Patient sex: M
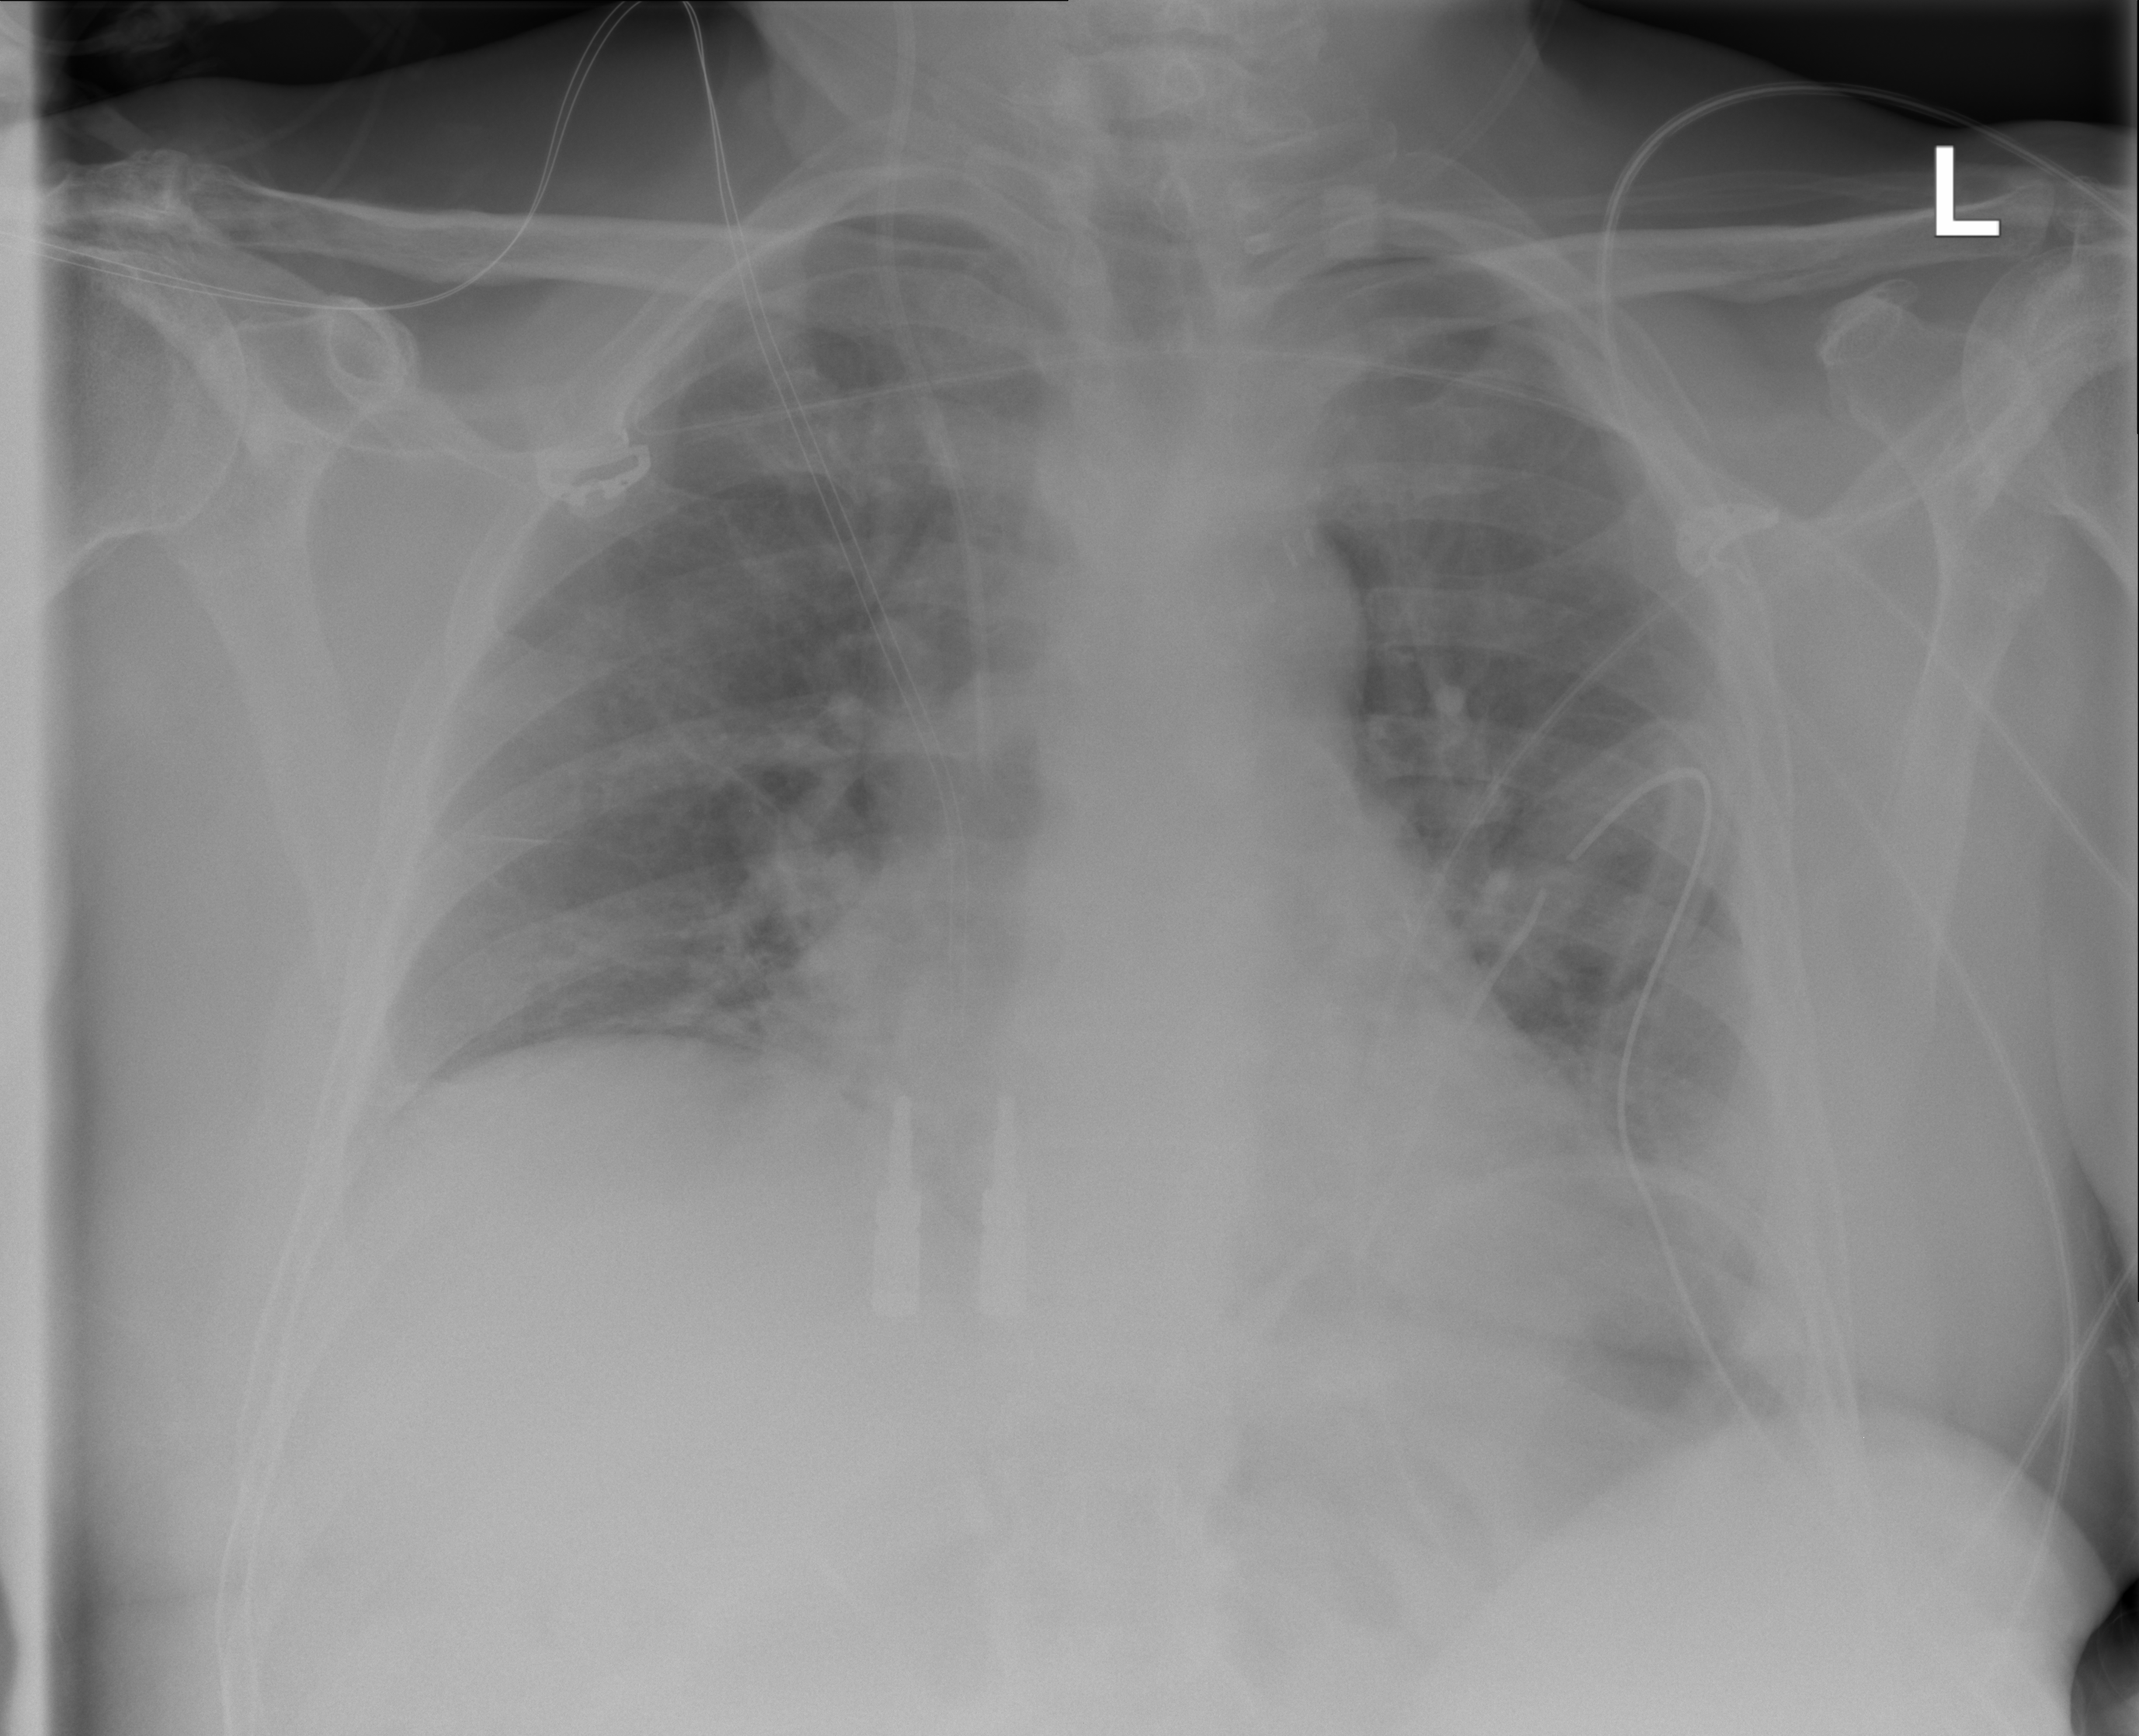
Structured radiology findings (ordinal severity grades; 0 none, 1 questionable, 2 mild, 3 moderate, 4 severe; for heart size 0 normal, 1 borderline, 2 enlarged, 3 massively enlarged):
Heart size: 0
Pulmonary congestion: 0
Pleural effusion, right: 1
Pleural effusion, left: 1
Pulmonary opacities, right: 1
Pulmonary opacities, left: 0
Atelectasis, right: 2
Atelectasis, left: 2